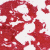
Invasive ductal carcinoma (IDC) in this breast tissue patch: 0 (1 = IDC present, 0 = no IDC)